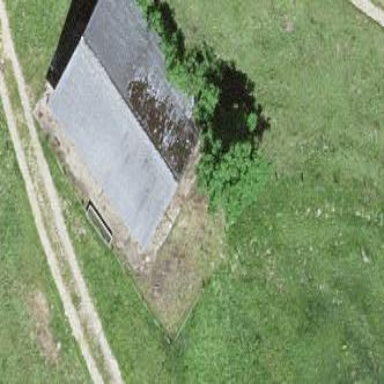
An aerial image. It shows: Farm auxiliary building.